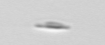
Label: Cylindrotheca